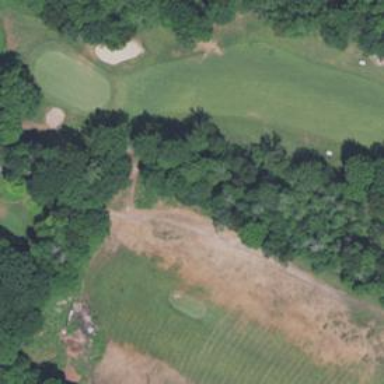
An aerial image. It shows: Service road designated as golf cart path.